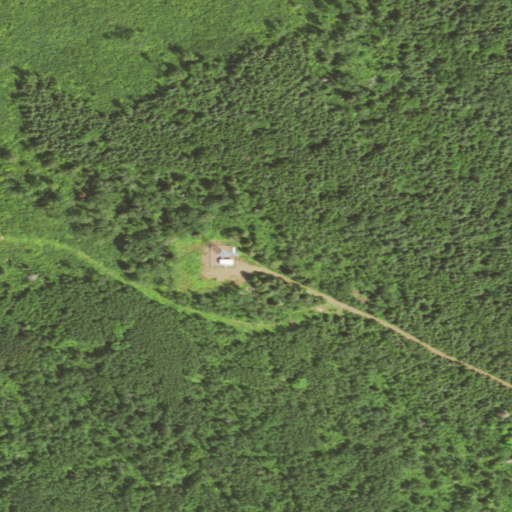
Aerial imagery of mountain in Minnesota named Pine Mountain containing mixed forest, deciduous forest, open development, medium intensity development, and low intensity development